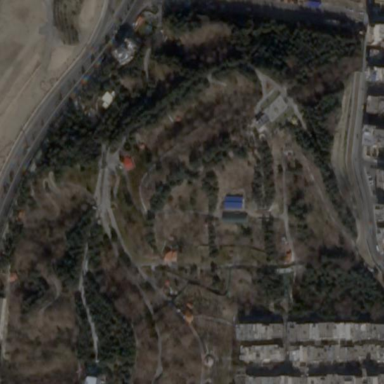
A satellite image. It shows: Park.